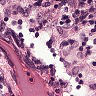
Metastatic tissue present: no